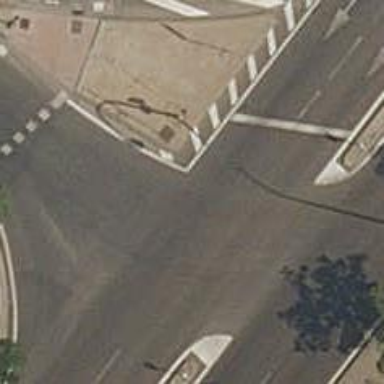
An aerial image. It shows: Road with traffic signals.